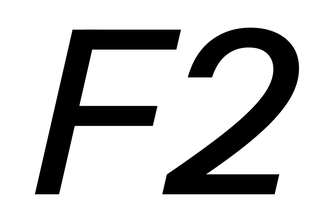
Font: InstrumentSans-Italic_Medium_Italic